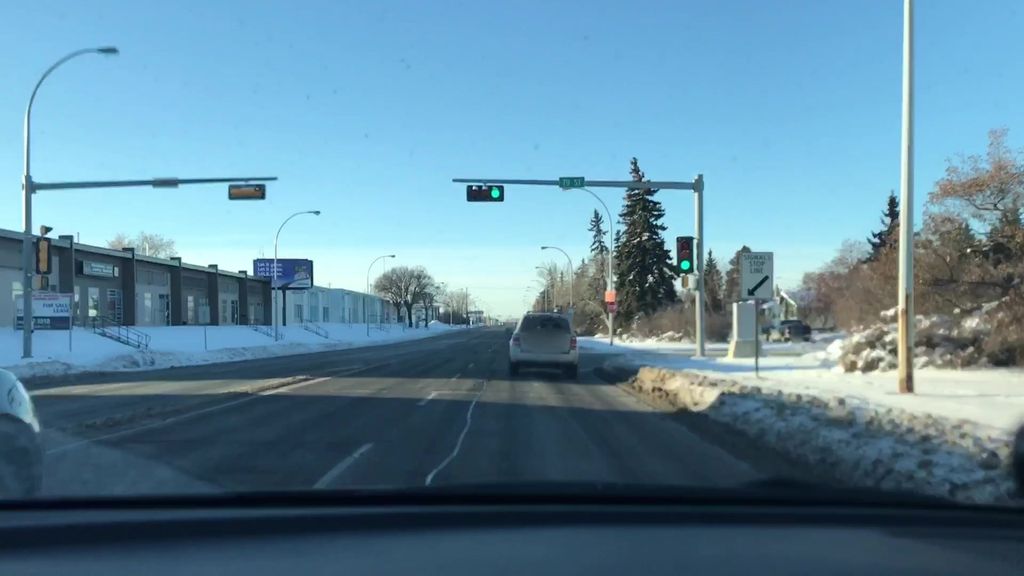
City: edmonton